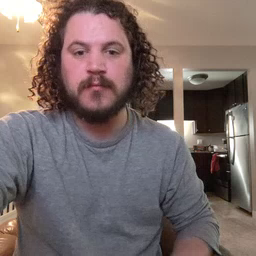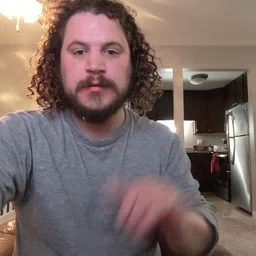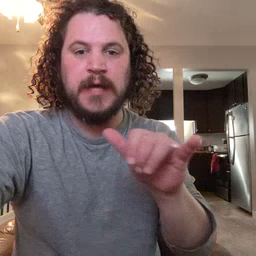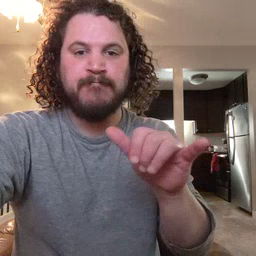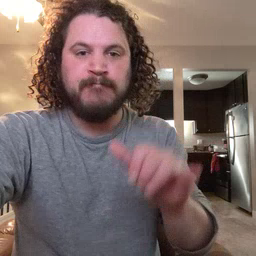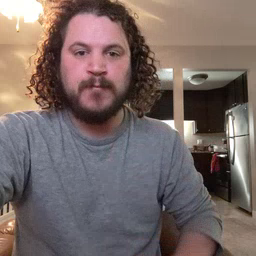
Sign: same